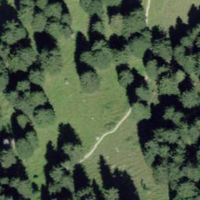
EUNIS habitat code: 43
Species observed at this site:
Stellaria nemorum